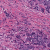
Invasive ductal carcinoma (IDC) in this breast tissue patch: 1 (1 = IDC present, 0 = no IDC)